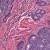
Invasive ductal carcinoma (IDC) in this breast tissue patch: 0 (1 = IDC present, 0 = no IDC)